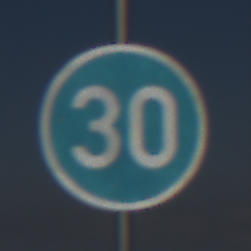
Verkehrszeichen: VorgeschriebeneMindestgeschwindigkeit
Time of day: MorningAfternoon
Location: Outdoor (Nature)
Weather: PartlyCloudy
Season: NotSpecified
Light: Natural